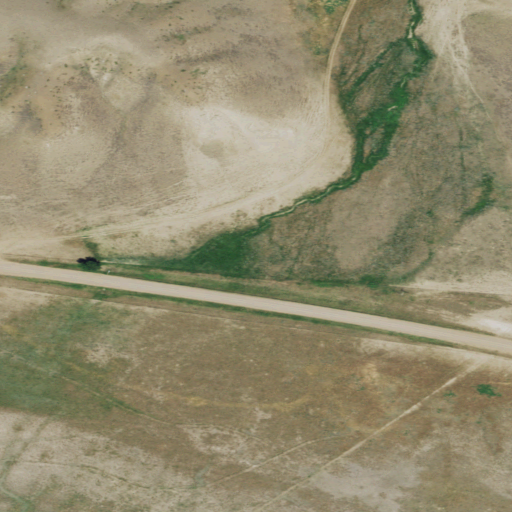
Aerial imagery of valley in Montana named Little Coulee containing grassland and shrub